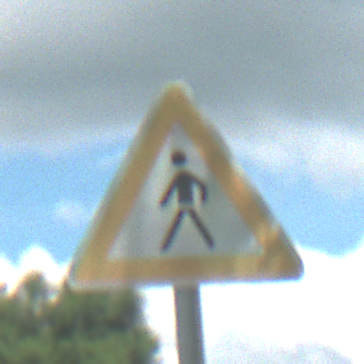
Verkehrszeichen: FussgaengerRechts
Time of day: Midday
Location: Outdoor (Nature)
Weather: PartlyCloudy
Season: NotSpecified
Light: Natural